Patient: sex M, age 51
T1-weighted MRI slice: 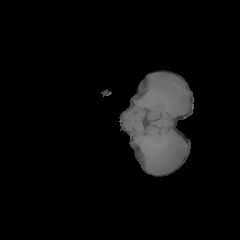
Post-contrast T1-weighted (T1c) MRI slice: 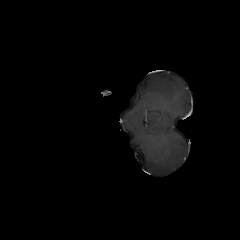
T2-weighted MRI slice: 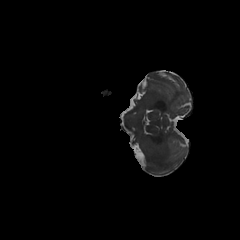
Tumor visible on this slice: no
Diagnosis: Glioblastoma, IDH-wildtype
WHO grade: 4